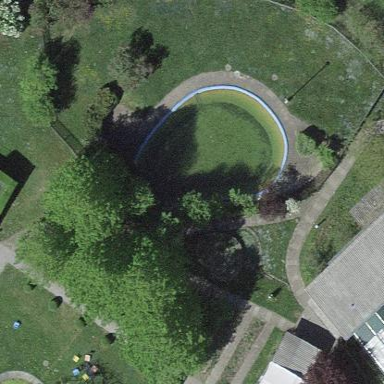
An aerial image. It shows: Swimming pool located in leisure land.